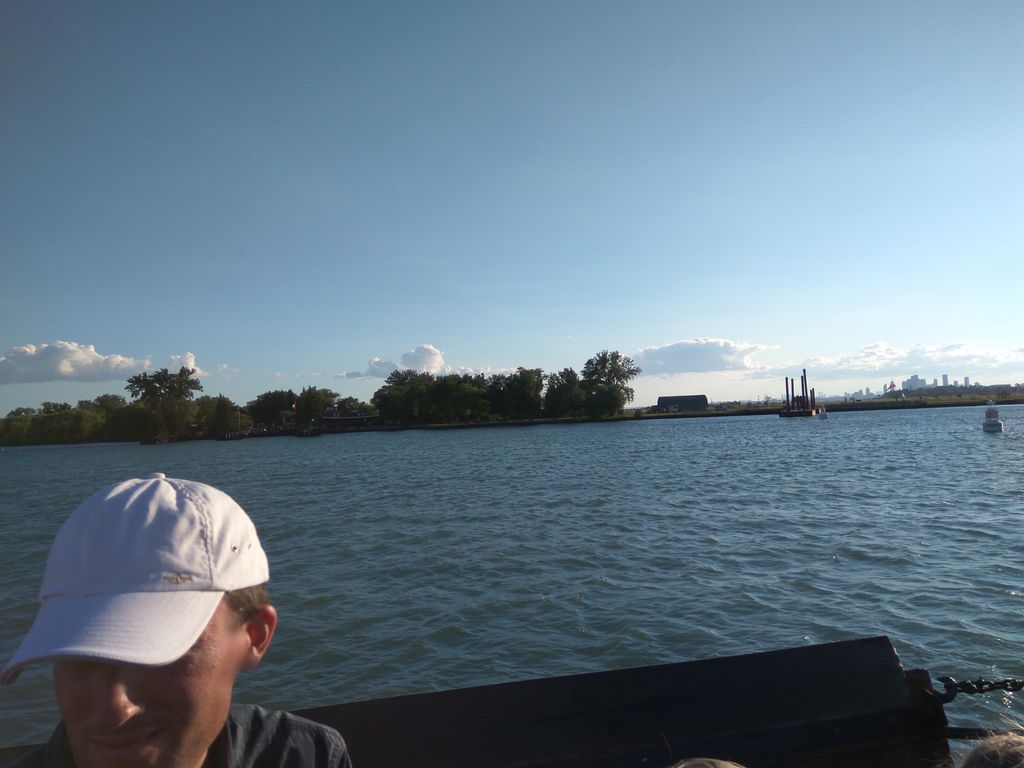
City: toronto